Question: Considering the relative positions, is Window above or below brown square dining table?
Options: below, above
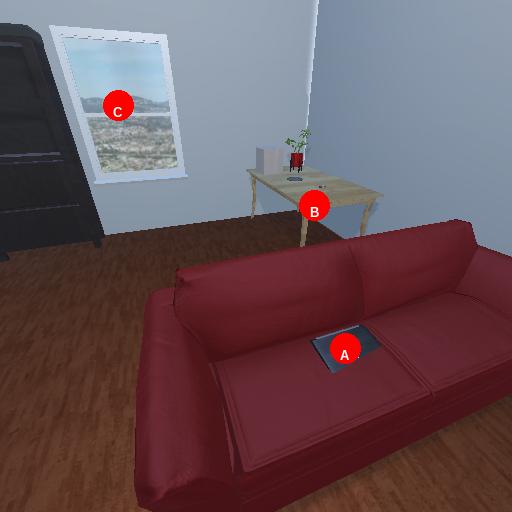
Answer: below